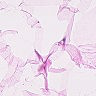
Metastatic tissue present: no